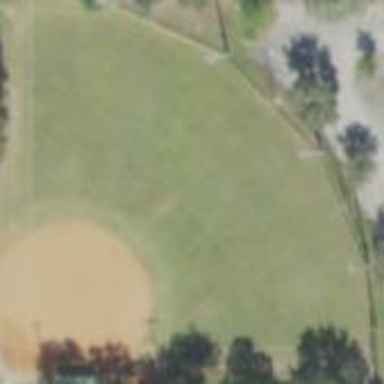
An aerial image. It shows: Baseball pitch for leisure land.